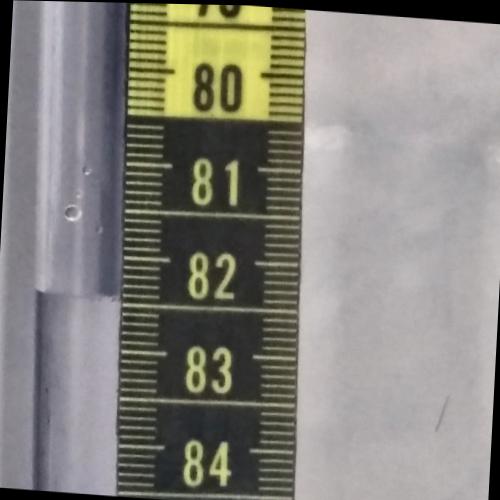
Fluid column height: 82.5 cm